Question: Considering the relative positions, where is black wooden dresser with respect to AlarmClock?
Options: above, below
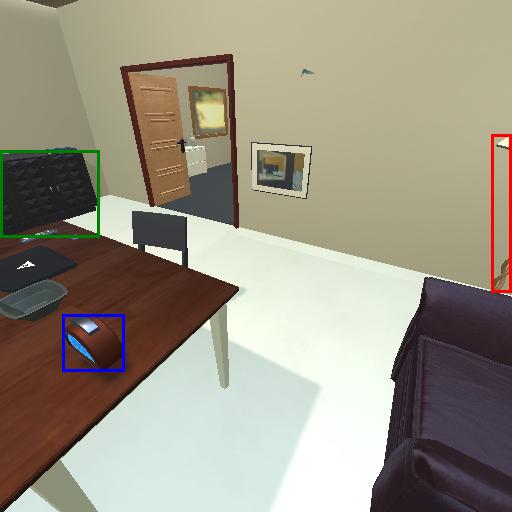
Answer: above